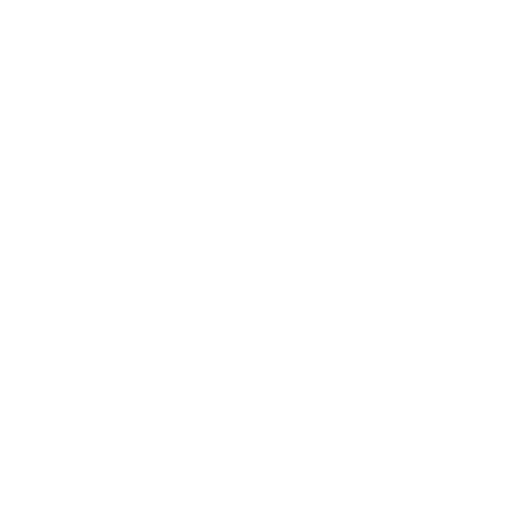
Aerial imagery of island in Alaska named Bronaugh Islands containing only unknown